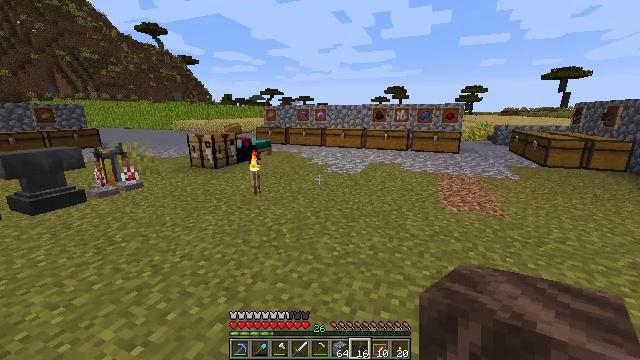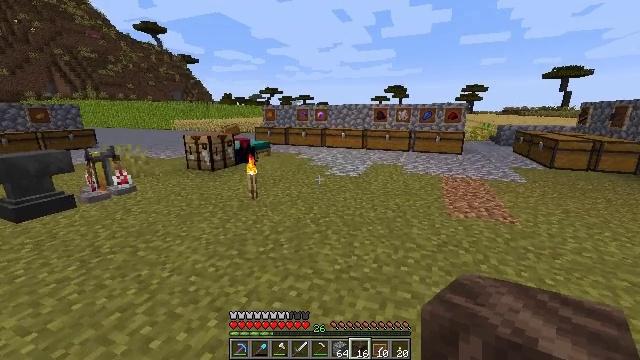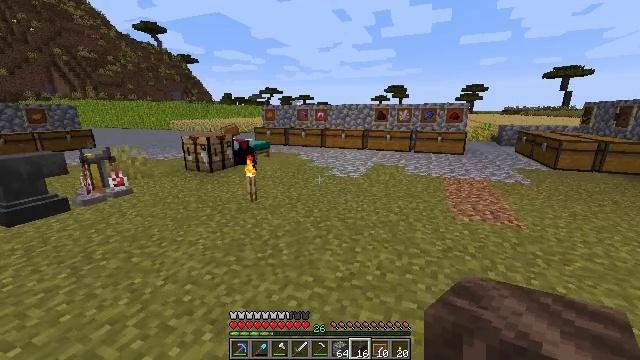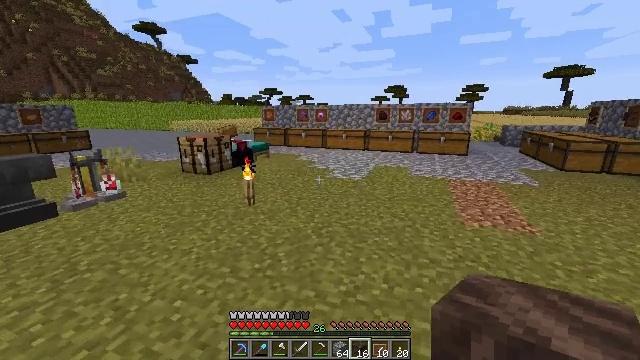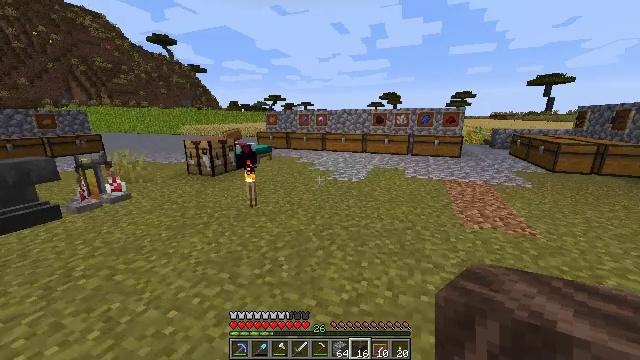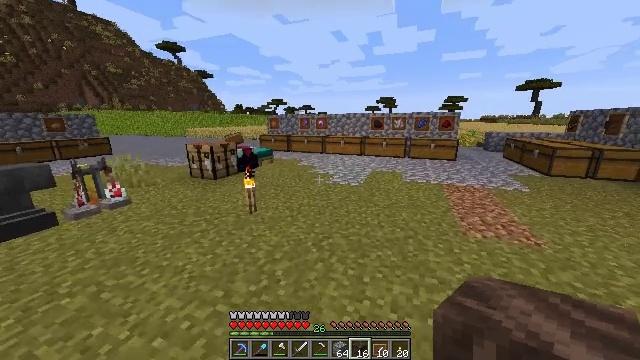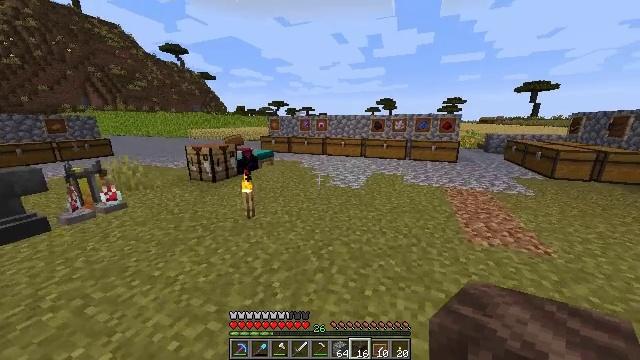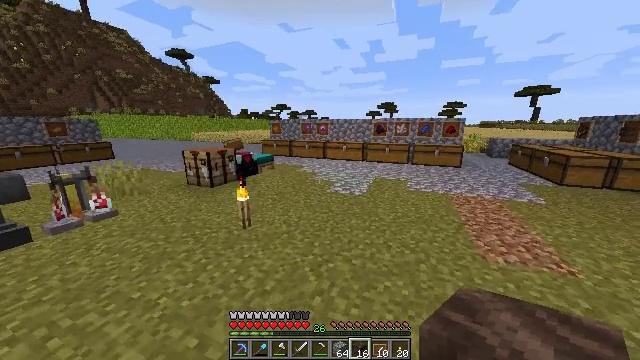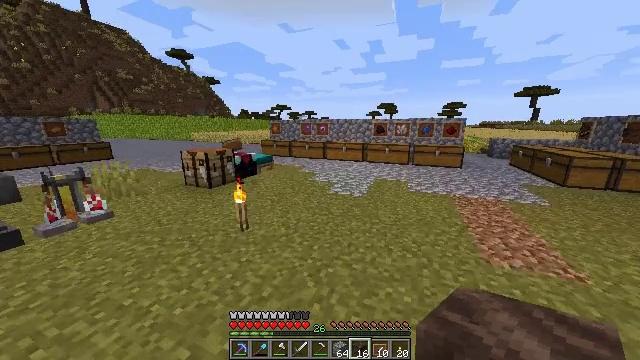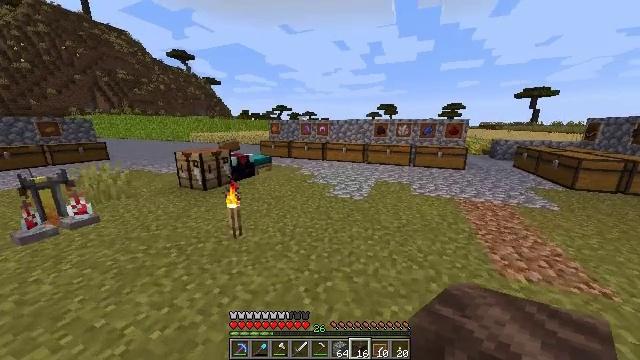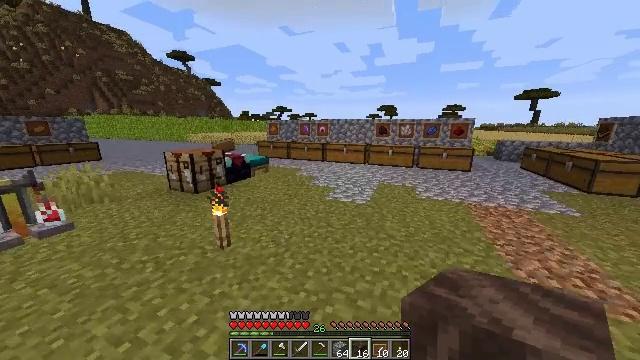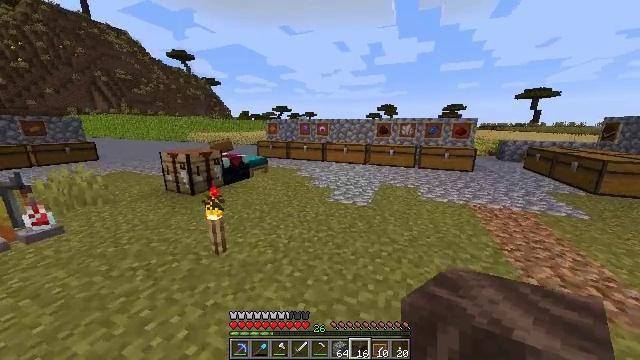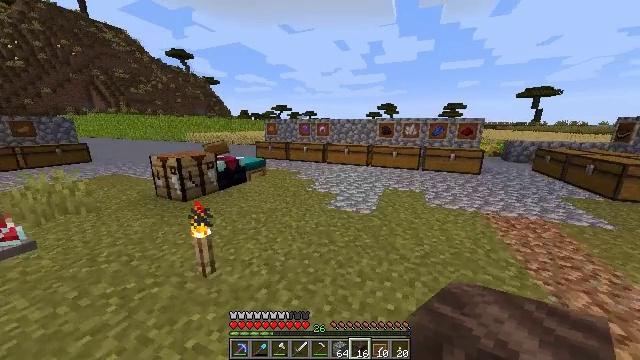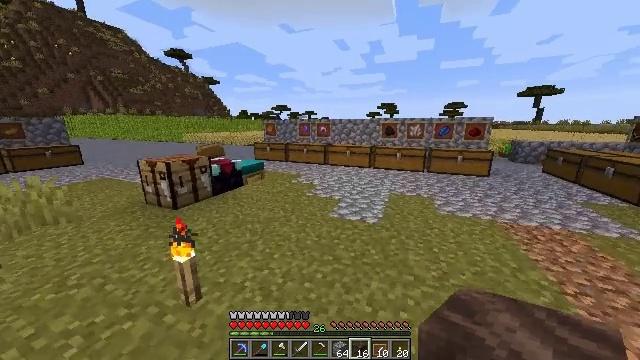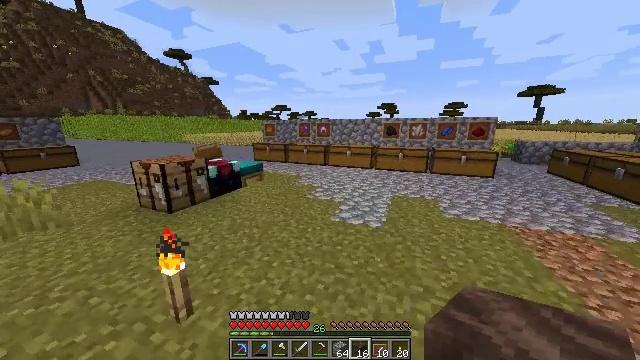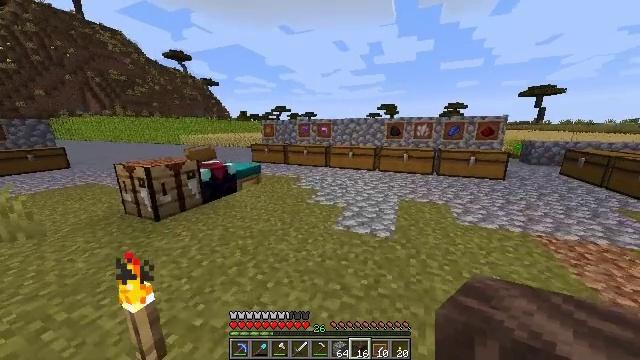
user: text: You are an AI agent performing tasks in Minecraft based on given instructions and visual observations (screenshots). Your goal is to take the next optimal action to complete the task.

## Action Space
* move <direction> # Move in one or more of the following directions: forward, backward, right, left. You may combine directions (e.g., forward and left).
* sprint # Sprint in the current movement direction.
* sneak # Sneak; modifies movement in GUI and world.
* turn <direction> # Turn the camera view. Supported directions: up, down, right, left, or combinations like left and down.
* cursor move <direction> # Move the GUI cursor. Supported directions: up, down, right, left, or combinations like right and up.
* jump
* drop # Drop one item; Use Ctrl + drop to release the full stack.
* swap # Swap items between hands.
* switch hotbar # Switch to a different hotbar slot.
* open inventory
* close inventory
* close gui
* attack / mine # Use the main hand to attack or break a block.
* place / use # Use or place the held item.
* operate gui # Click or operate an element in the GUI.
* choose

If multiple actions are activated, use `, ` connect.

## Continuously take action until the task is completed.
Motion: motion action
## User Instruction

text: Mine the acacia wall sign from the wall.
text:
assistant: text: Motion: move forward
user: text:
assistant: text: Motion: move forward
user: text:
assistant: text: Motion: move forward, sprint
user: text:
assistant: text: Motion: move forward, sprint
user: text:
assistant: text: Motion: move forward, sprint
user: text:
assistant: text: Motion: move forward, sprint
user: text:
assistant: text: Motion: move forward, sprint
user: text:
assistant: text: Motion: move forward, sprint
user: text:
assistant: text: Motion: move forward, sprint
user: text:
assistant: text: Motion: move forward, sprint
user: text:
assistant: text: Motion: move forward, sprint
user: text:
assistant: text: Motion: move forward, sprint
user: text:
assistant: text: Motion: move forward, sprint
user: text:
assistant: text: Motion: move forward, sprint
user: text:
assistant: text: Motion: move forward, sprint
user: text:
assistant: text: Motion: move forward, sprint
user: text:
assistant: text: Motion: move forward, sprint, turn left
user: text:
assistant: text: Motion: move forward, sprint, turn left
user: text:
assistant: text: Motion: move forward, sprint
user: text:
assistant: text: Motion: move forward, sprint
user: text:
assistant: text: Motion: move forward, sprint
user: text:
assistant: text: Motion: move forward, sprint
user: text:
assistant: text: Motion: move forward, sprint
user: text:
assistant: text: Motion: move forward, sprint
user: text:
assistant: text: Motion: move forward, sprint
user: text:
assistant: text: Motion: move forward, sprint
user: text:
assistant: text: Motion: move forward, sprint
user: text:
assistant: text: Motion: move forward, sprint
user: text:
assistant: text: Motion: move forward, sprint
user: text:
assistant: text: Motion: move forward, sprint